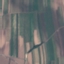
Land use / land cover class: PermanentCrop